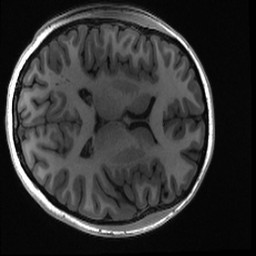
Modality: T1w
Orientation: axial